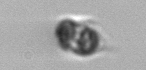
Label: Mesodinium